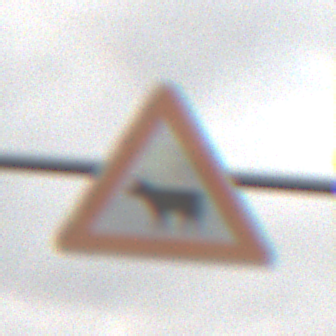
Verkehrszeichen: ViehtriebRechts
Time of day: MorningAfternoon
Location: Outdoor (Nature)
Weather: Overcast
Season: NotSpecified
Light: Natural